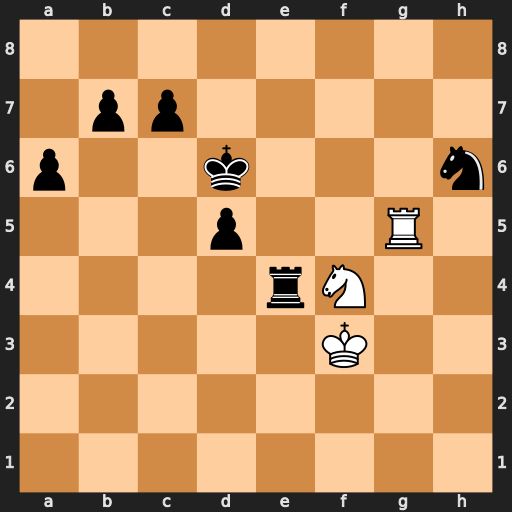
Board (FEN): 8/1pp5/p2k3n/3p2R1/4rN2/5K2/8/8
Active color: w
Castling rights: -
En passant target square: -
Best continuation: Rxd5+ Kc6 Kxe4